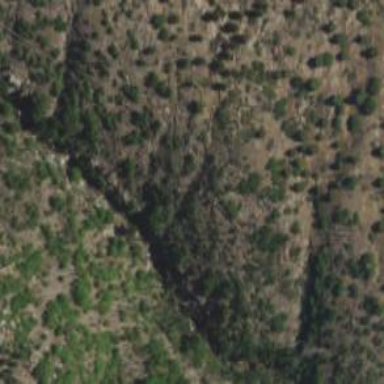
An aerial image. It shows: Natural cliff.